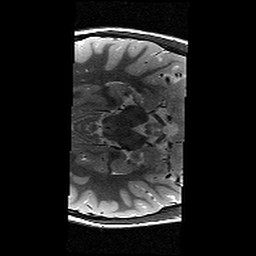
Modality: T2w
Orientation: axial
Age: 9
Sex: male
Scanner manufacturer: siemens
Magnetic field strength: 3 T
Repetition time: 9.23 s
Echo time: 0.067 s